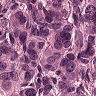
Metastatic tissue present: yes